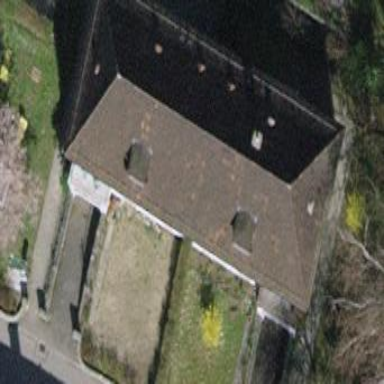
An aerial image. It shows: Apartment building with hipped roof.